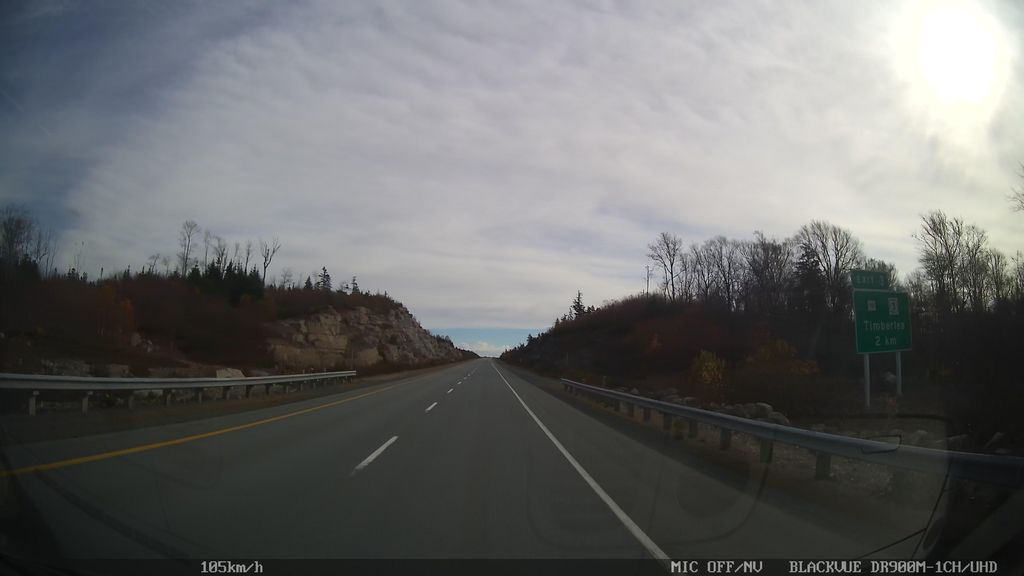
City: halifax